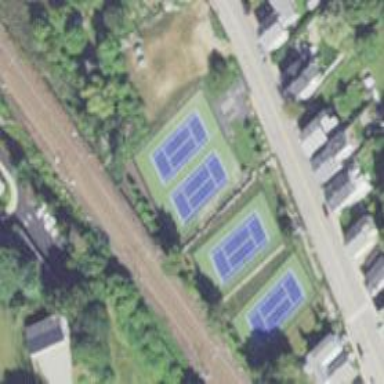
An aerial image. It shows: Tennis court on pitch.